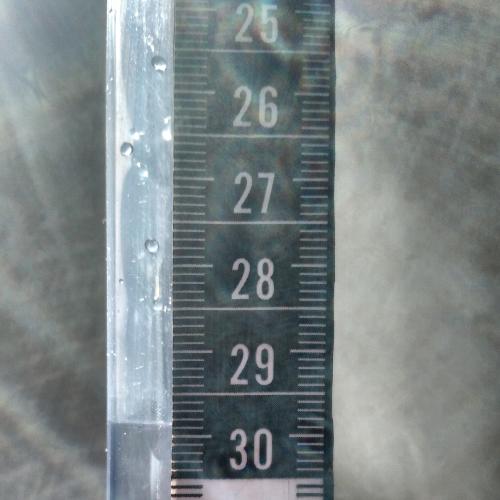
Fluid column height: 29.8 cm